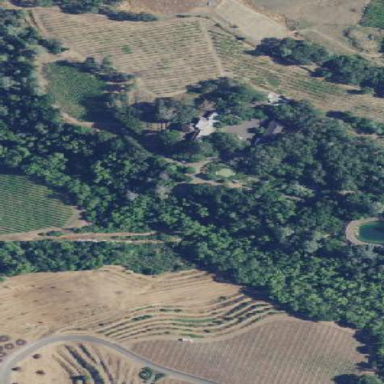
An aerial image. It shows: Vineyard growing wine grapes.